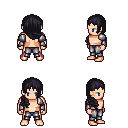
a pixel art fantasy rpg character, male body template, human, light skin, steel arm armor, metal pants, raven right-swept hairstyle, four views (front, back, left, right), 2x2 character sprite sheet, small pixel art, hard edges, no anti-aliasing